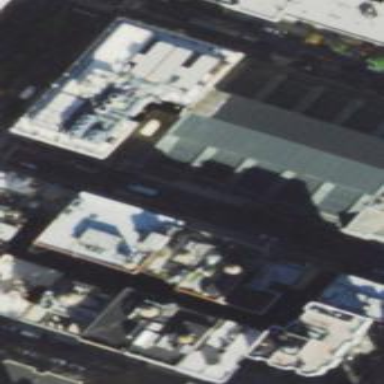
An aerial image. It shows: Building with round roof oriented across.